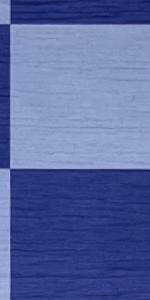
Label: Empty